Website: lowes
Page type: order-returns
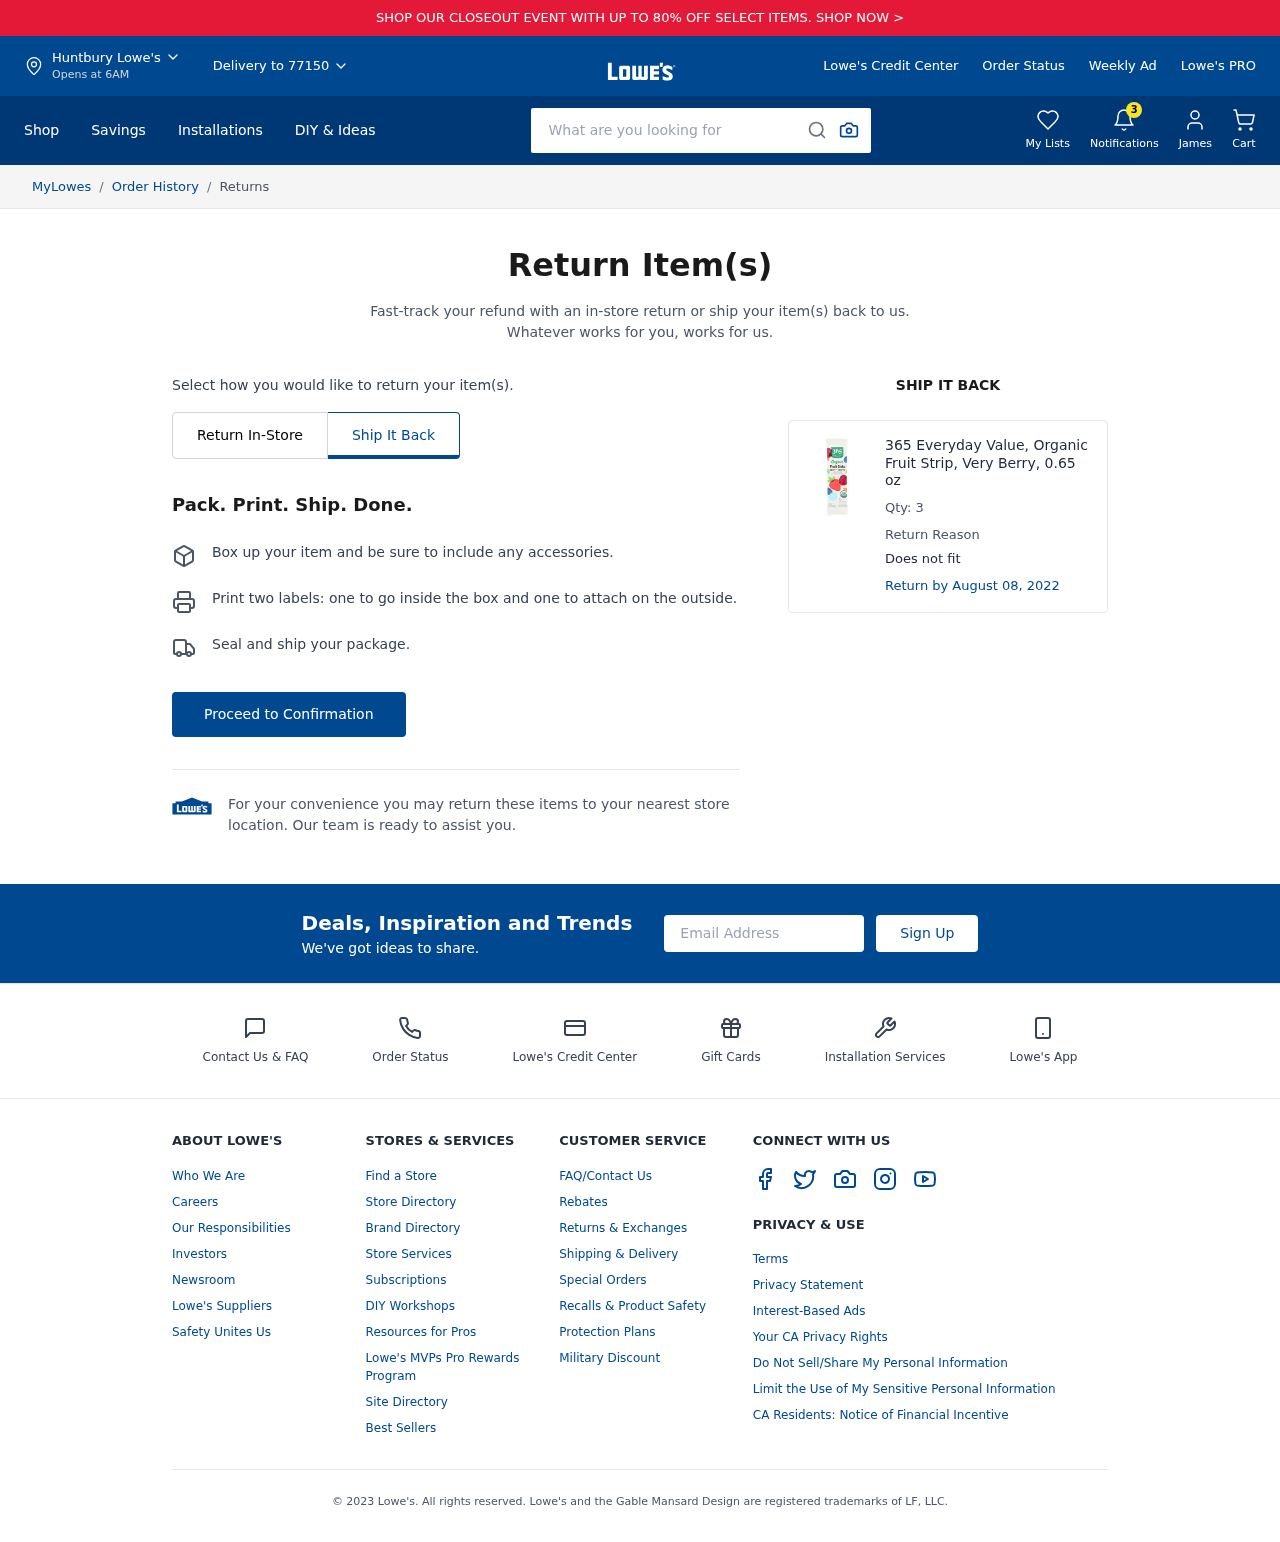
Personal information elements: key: PII_CITY
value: Huntbury
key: PII_EMAIL
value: jprice@yahoo.com
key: PII_FIRSTNAME
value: James
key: PII_POSTCODE
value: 77150
Product elements: key: PRODUCT1_NAME
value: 365 Everyday Value, Organic Fruit Strip, Very Berry, 0.65 oz
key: PRODUCT1_QUANTITY
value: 3
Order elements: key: ORDER_RETURN_BY_DATE
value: August 08, 2022
Search elements: key: HEADER_SEARCH
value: What are you looking for
Other elements: key: NOTIFICATION_COUNT
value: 3